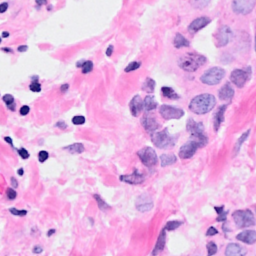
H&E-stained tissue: Breast